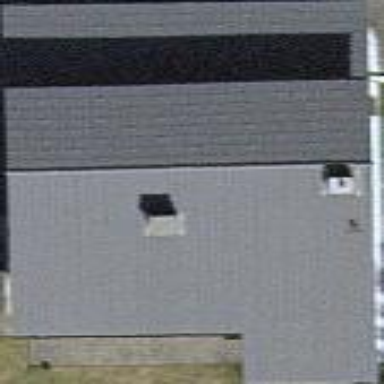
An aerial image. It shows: Detached building with gabled roof.